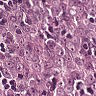
Metastatic tissue present: yes